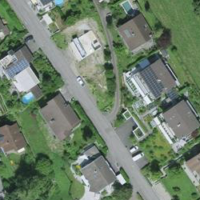
EUNIS habitat code: 54
Species observed at this site:
Sonchus asper
Senecio vulgaris